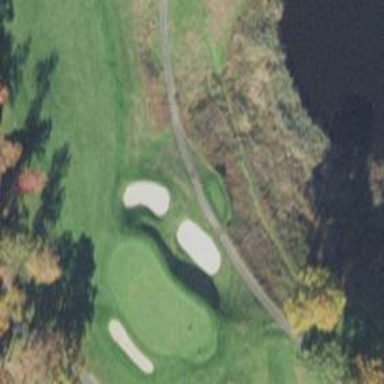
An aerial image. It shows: Golf tee.